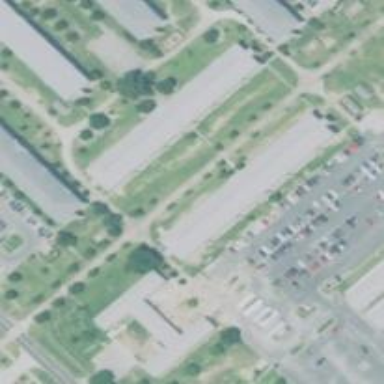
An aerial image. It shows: Military barracks building within military area.